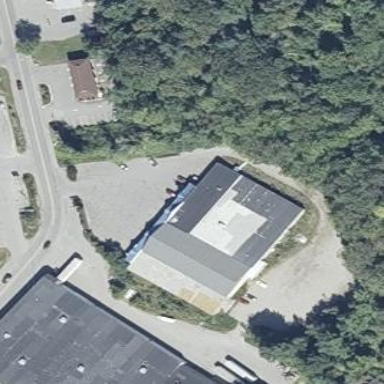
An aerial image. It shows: Commercial building.